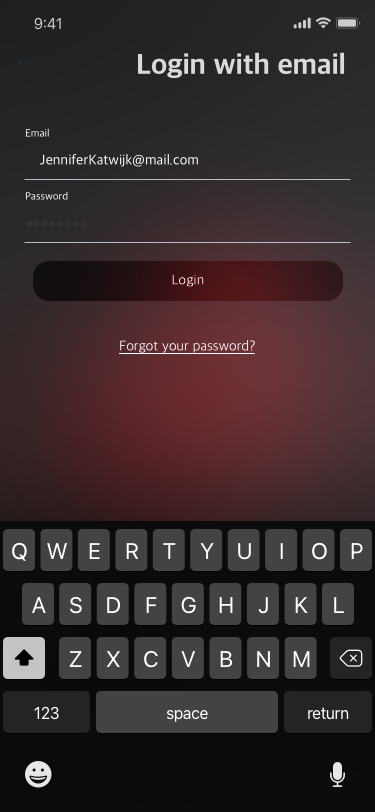
Text in this UI design:
Login with email
Forgot your password?